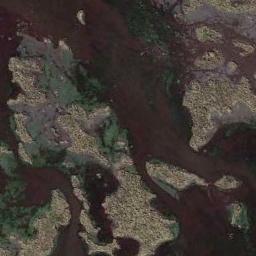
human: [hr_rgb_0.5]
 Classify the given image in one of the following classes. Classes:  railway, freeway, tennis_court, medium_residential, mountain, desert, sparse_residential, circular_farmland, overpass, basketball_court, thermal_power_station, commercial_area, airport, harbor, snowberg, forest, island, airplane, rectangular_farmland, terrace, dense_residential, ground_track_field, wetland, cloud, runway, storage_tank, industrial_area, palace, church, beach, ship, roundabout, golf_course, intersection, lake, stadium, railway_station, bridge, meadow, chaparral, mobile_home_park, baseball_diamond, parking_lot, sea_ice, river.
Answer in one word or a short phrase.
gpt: wetland